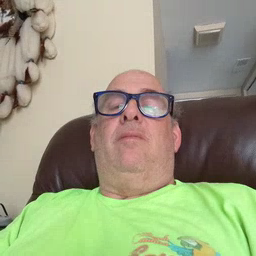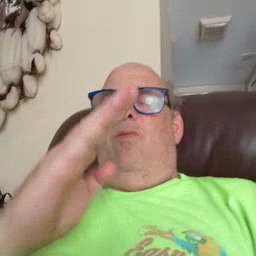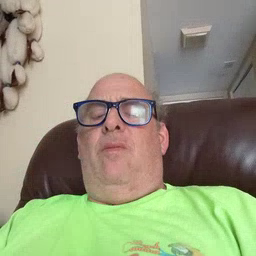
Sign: book